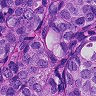
Metastatic tissue present: yes